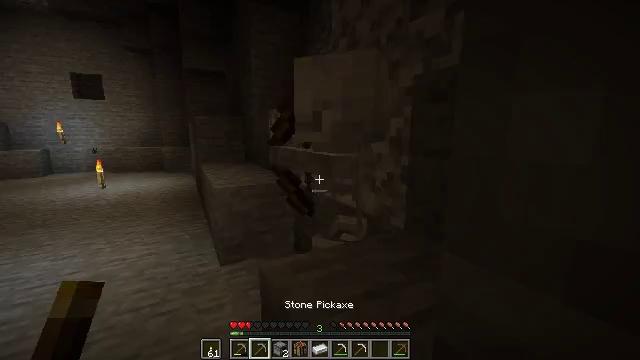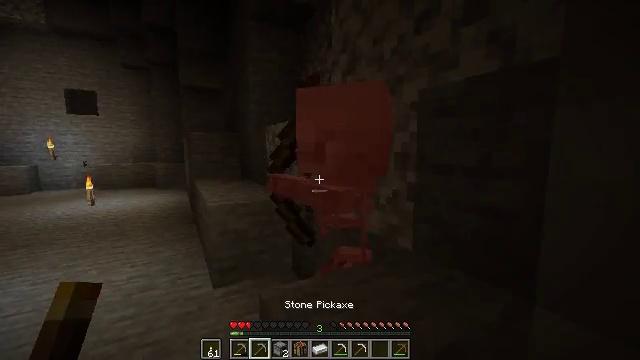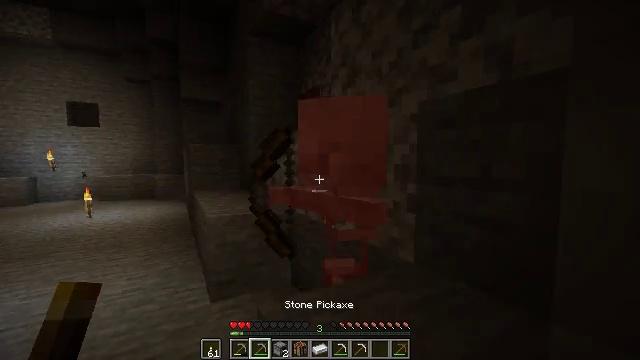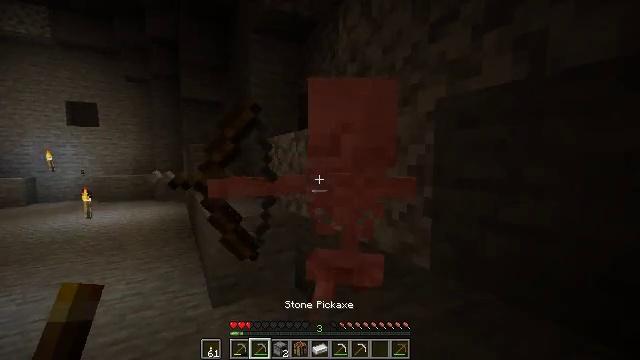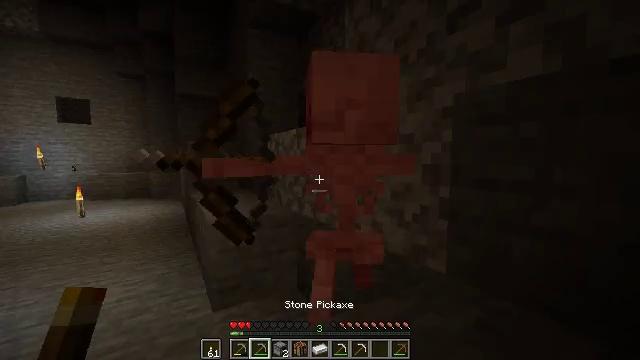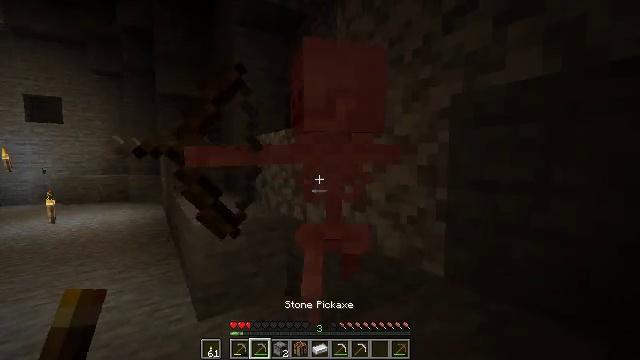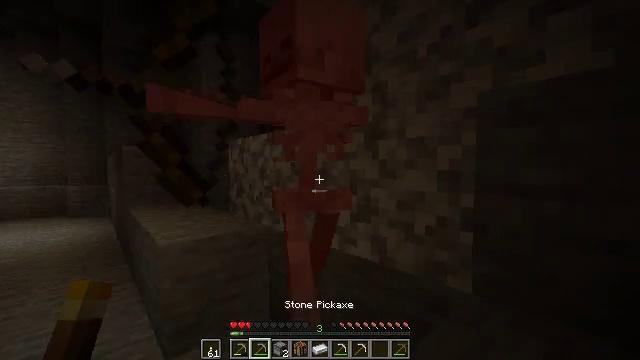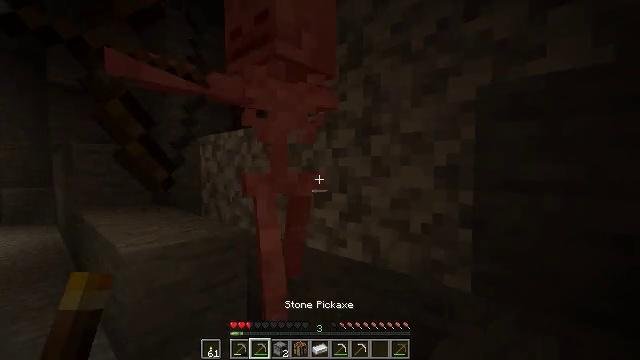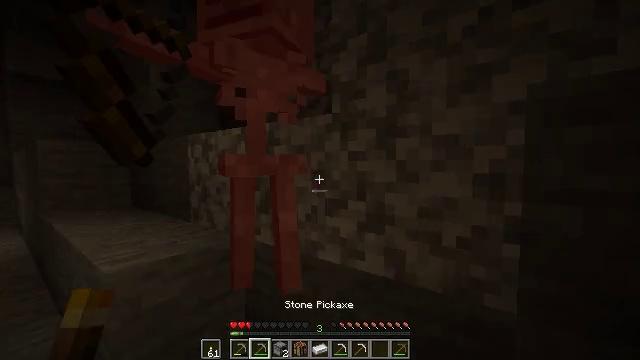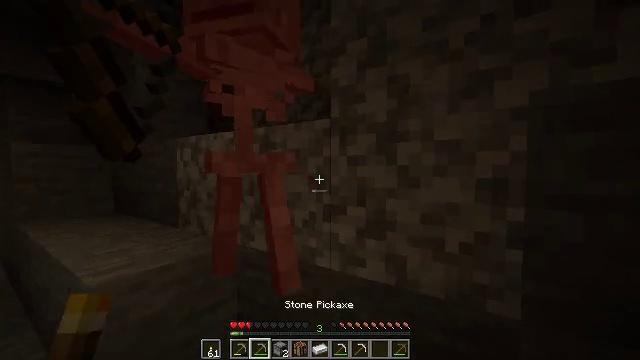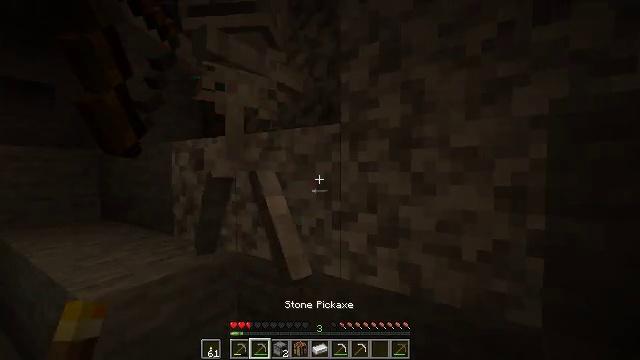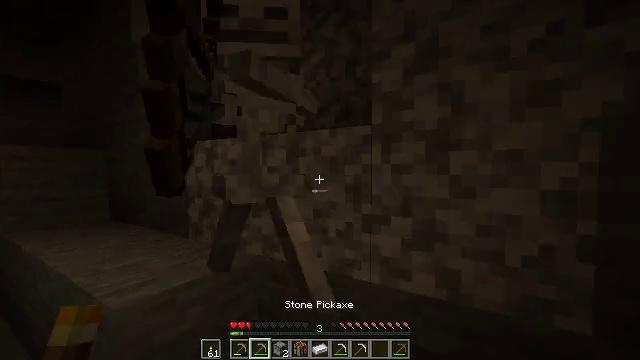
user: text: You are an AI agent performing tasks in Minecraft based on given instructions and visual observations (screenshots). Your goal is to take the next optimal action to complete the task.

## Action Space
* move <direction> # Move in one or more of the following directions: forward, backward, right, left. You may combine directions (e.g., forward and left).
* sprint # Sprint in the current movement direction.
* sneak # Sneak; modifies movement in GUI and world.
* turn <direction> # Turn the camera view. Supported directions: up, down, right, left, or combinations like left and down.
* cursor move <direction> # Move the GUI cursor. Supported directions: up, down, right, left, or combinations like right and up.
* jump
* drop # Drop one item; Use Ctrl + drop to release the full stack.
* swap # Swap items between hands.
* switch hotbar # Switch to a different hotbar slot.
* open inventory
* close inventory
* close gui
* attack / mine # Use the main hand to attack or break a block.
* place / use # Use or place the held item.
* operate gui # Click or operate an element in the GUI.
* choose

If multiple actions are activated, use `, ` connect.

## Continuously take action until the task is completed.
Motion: motion action
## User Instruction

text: Kill mobs.
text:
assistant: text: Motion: move forward and move right, turn right and up
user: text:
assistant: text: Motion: turn up
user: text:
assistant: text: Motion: move forward, attack / mine
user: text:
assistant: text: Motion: move forward and move left, attack / mine
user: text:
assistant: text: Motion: move forward and move left, turn right
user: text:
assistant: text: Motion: move forward and move left, turn right and up
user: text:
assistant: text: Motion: move forward and move left, turn right, attack / mine
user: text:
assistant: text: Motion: move forward and move left, turn right, attack / mine
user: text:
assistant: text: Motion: move left, turn right
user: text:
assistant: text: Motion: move left, turn right
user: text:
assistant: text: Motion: move left, attack / mine
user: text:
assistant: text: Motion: no_op